如图（图1中各角均为直角），动点$P$从点$A$出发，以每秒$1\mathrm{cm}$的速度沿$A \to B \to C \to D \to E$路线匀速运动，$\triangle AFP$的面积$y$与点$P$运动的时间$x$（秒）之间的函数关系图象如右图2所示，则$CD$的长度为\underline{\qquad}$\mathrm{cm}$.

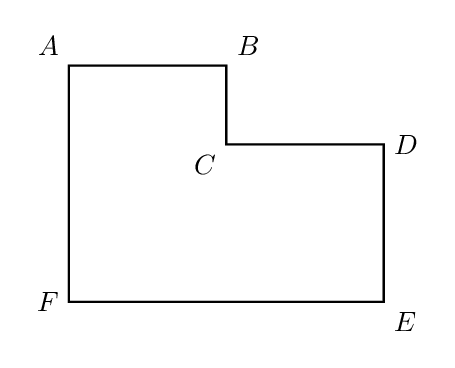
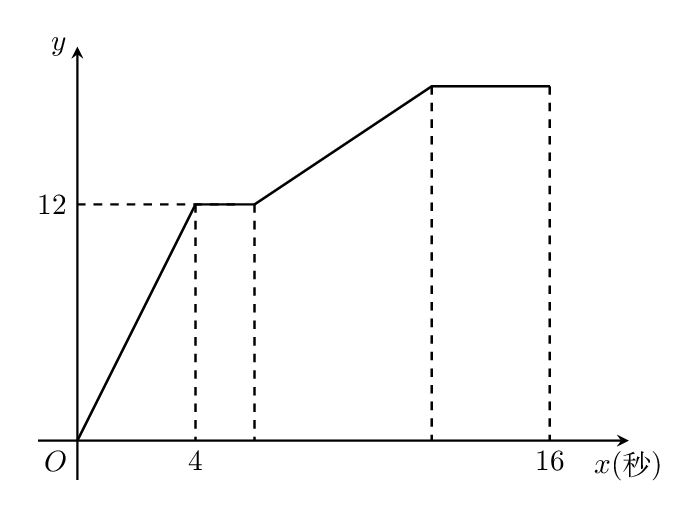
【解答】
\noindent 【答案】$6$\\
\noindent 【分析】本题考查函数图象问题，注意将实际运行状态与函数图象对应，关注图象中的拐点是解题的关键. 将实际运行状态与函数图象对应，关注图象中的拐点，结合函数图象给定的信息确定等量关系求解.\\
\noindent 【详解】解：如图，点$P$运动至点$B$时，$x=4$，即$AB=4$，\\
\noindent $\triangle AFP$的面积$=\dfrac{1}{2}AF\cdot AB=12$，解得：$AF=6\mathrm{cm}$\\
\noindent $\therefore BC+DE=6\mathrm{cm}$，\\
\noindent $x=16$时，点$P$运动至点$E$，即$AB+BC+CD+DE=16\mathrm{cm}$\\
\noindent $\therefore CD=6\mathrm{cm}$，\\
\noindent 故答案为：$6$.